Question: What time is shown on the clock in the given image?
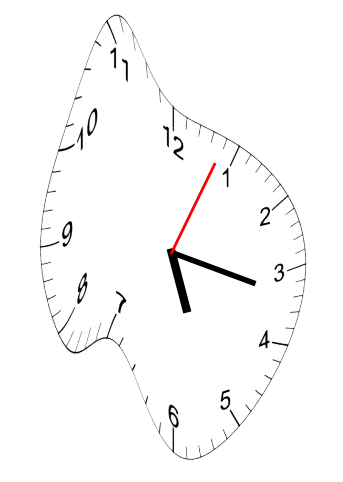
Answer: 05:17:04